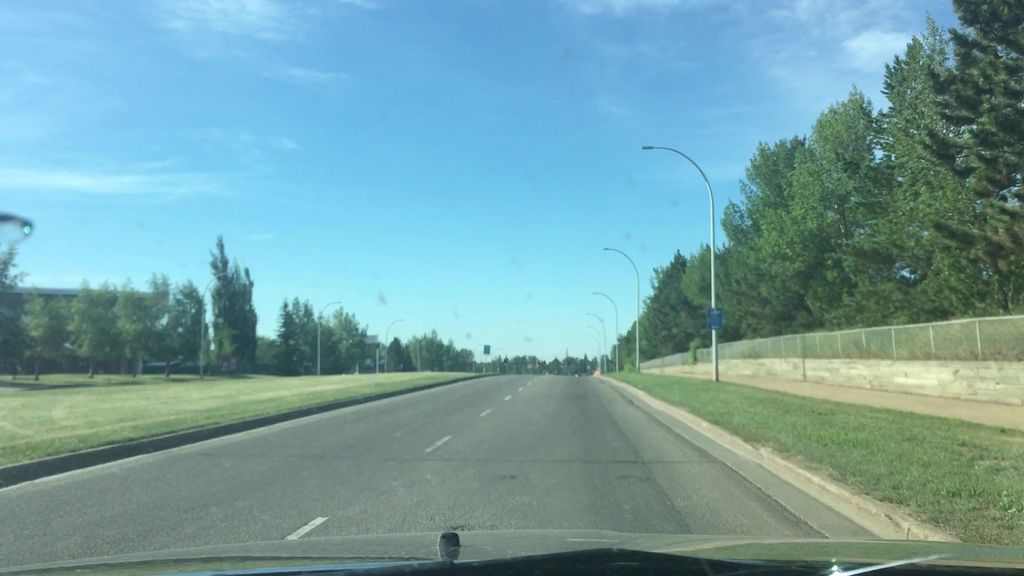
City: edmonton